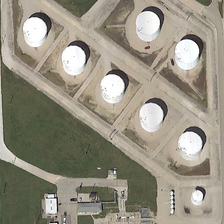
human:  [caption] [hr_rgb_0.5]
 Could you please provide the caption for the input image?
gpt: seven storage tanks are near green meadows .

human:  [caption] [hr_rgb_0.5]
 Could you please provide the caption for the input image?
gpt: seven storage tanks are near green meadows .

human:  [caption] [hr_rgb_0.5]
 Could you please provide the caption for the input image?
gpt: seven storage tanks are near green meadows .

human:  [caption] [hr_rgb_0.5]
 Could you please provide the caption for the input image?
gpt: seven storage tanks are near green meadows .

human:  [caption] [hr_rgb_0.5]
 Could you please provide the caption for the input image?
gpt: seven storage tanks are near green meadows .